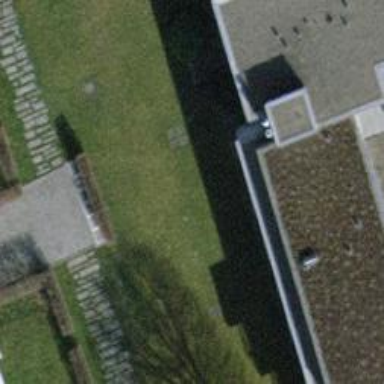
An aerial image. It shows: Flat roof forming part of building.